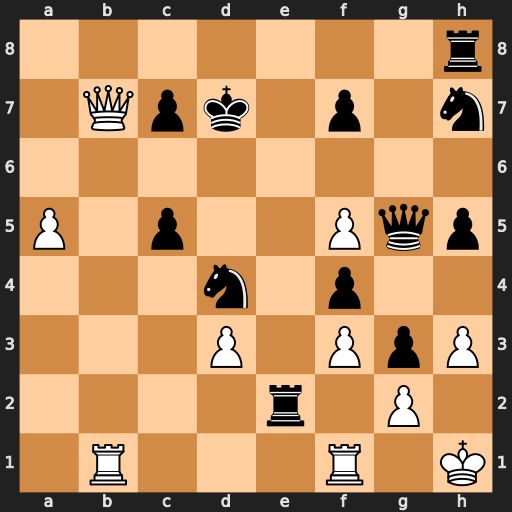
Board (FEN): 7r/1Qpk1p1n/8/P1p2Pqp/3n1p2/3P1PpP/4r1P1/1R3R1K
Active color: w
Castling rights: -
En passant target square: -
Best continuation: Qd5+ Ke7 Qxc5+ Kf6 Qxd4+